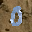
Label: 0